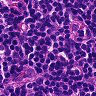
Metastatic tissue present: no